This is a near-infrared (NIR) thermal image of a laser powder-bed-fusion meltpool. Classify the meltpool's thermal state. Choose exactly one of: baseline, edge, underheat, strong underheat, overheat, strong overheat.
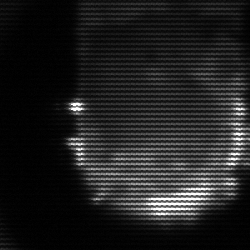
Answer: baseline